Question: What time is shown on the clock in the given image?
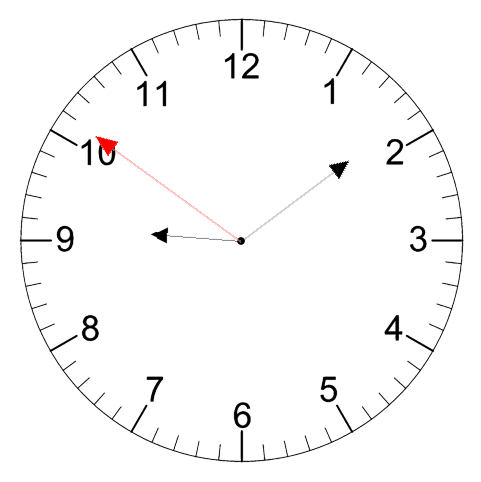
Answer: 09:08:51